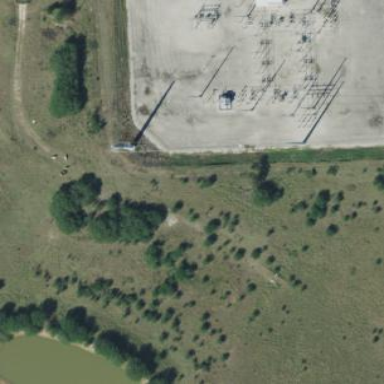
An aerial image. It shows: Distribution substation surrounded by fence.